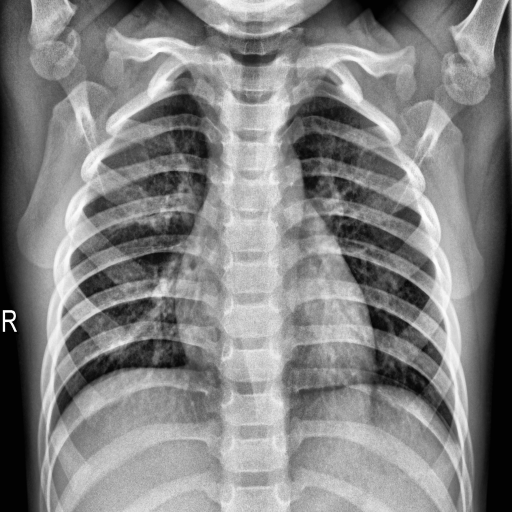
Finding: NORMAL